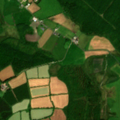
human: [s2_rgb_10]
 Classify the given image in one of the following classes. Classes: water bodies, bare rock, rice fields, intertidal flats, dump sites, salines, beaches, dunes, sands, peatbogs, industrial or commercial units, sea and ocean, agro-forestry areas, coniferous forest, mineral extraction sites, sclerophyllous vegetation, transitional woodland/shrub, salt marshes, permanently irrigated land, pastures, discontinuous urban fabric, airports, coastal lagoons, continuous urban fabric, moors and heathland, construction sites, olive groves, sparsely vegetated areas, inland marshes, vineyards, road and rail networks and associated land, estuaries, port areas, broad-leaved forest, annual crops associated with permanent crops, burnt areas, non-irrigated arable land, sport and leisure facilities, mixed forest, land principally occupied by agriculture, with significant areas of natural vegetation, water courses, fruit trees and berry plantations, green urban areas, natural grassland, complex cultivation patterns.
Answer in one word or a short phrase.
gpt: pastures, land principally occupied by agriculture, with significant areas of natural vegetation, coniferous forest, transitional woodland/shrub